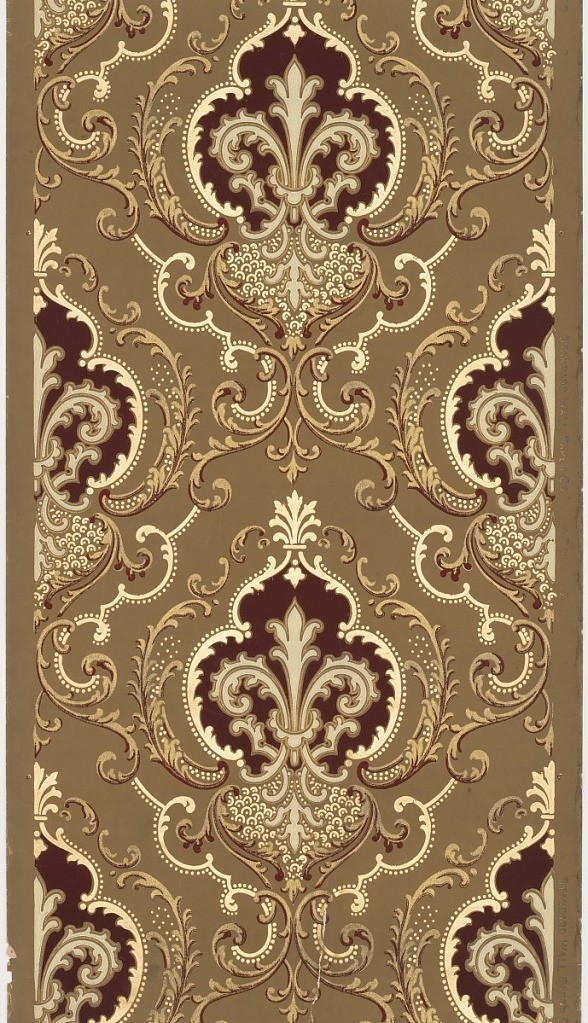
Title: Sidewall
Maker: Standard Wall-Paper Company, Standard Wall-Paper Company, Pittsburgh, Pennsylvania
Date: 1905–1915
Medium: Machine-printed paper
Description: Foliate medallion design. Medallion surrounded by layers of scrolling foliage. Printed in metallic gold, burgundy on tan ground.